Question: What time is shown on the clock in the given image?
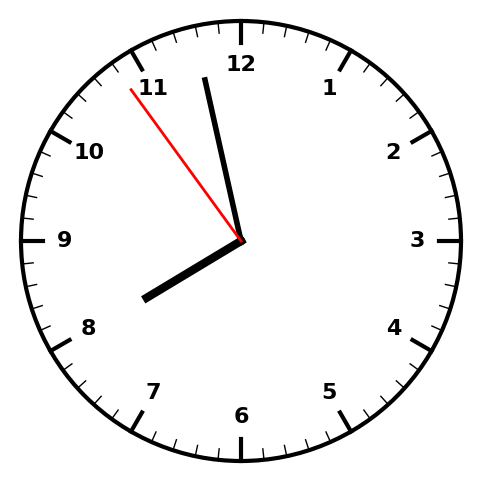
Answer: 07:57:54